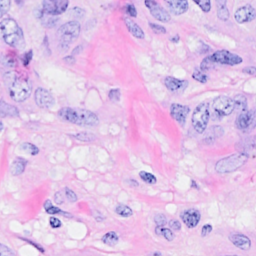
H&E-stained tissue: Breast